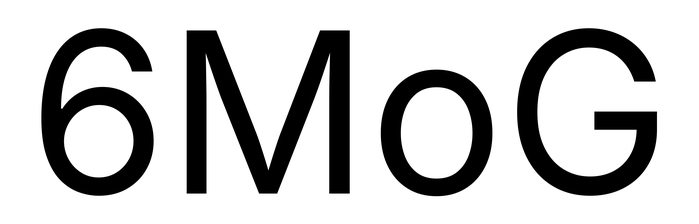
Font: Inter_Regular